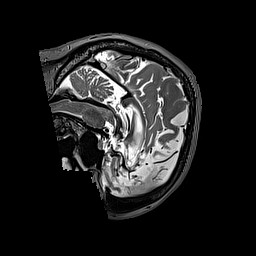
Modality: T2w
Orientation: sagittal
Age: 62
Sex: female
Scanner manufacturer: siemens
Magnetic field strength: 3 T
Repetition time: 3.2 s
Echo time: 0.567 s